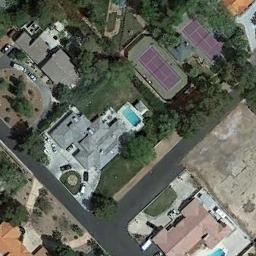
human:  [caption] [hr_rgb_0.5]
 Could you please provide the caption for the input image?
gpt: The tennis court is on the grass next to some buildings and trees .

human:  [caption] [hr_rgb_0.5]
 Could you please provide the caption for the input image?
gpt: Tennis court and swimming pool in the middle of a residential area surrounded by trees .

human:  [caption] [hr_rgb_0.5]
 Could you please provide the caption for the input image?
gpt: Many buildings are beside the tennis courts .

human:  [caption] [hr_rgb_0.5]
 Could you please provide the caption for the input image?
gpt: Two tennis courts, one shaded by trees, the other not .

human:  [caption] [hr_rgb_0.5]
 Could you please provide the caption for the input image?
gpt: There are some green trees around the tennis court .